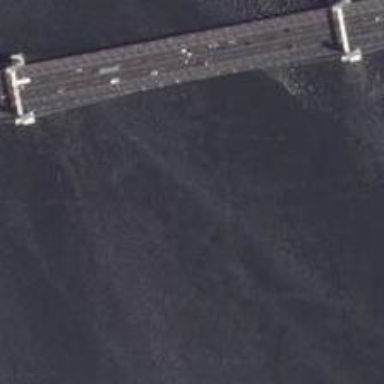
This large area has a beautiful environment and rich plants and a river passes through this area with several bridges above .